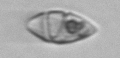
Label: Gyrodinium